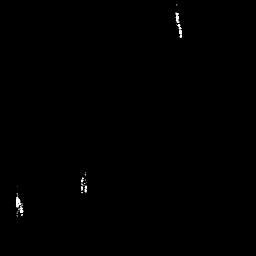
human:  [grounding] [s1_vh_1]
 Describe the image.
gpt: In the satellite image, there is  <ref>1 small ship </ref> <box>[[5, 75, 10, 84, 0]]</box> located at bottom left,  <ref>1 small ship </ref> <box>[[30, 68, 34, 75, 0]]</box> located at bottom,  <ref>1 medium ship </ref> <box>[[66, 0, 72, 16, 0]]</box> located at top.